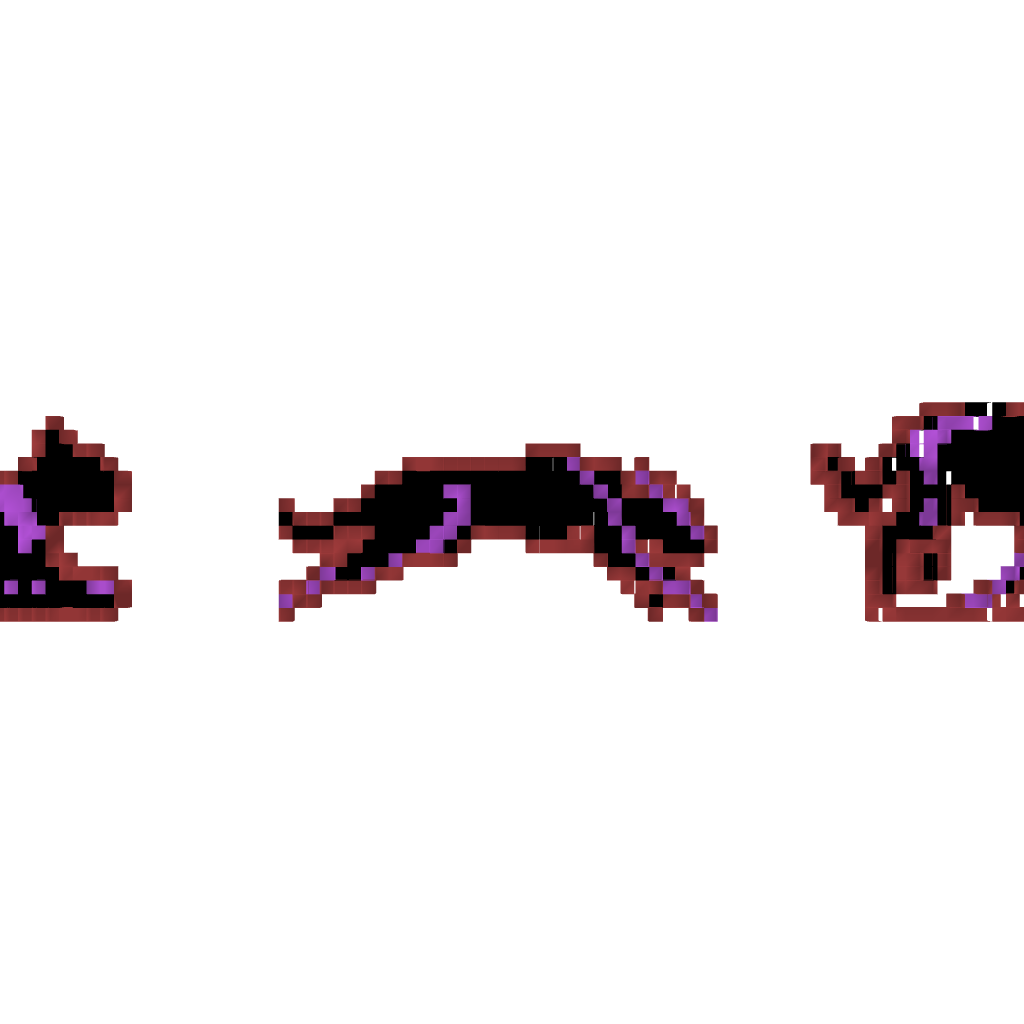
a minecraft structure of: Panther from Castlevania 1 bad low quality